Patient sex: M
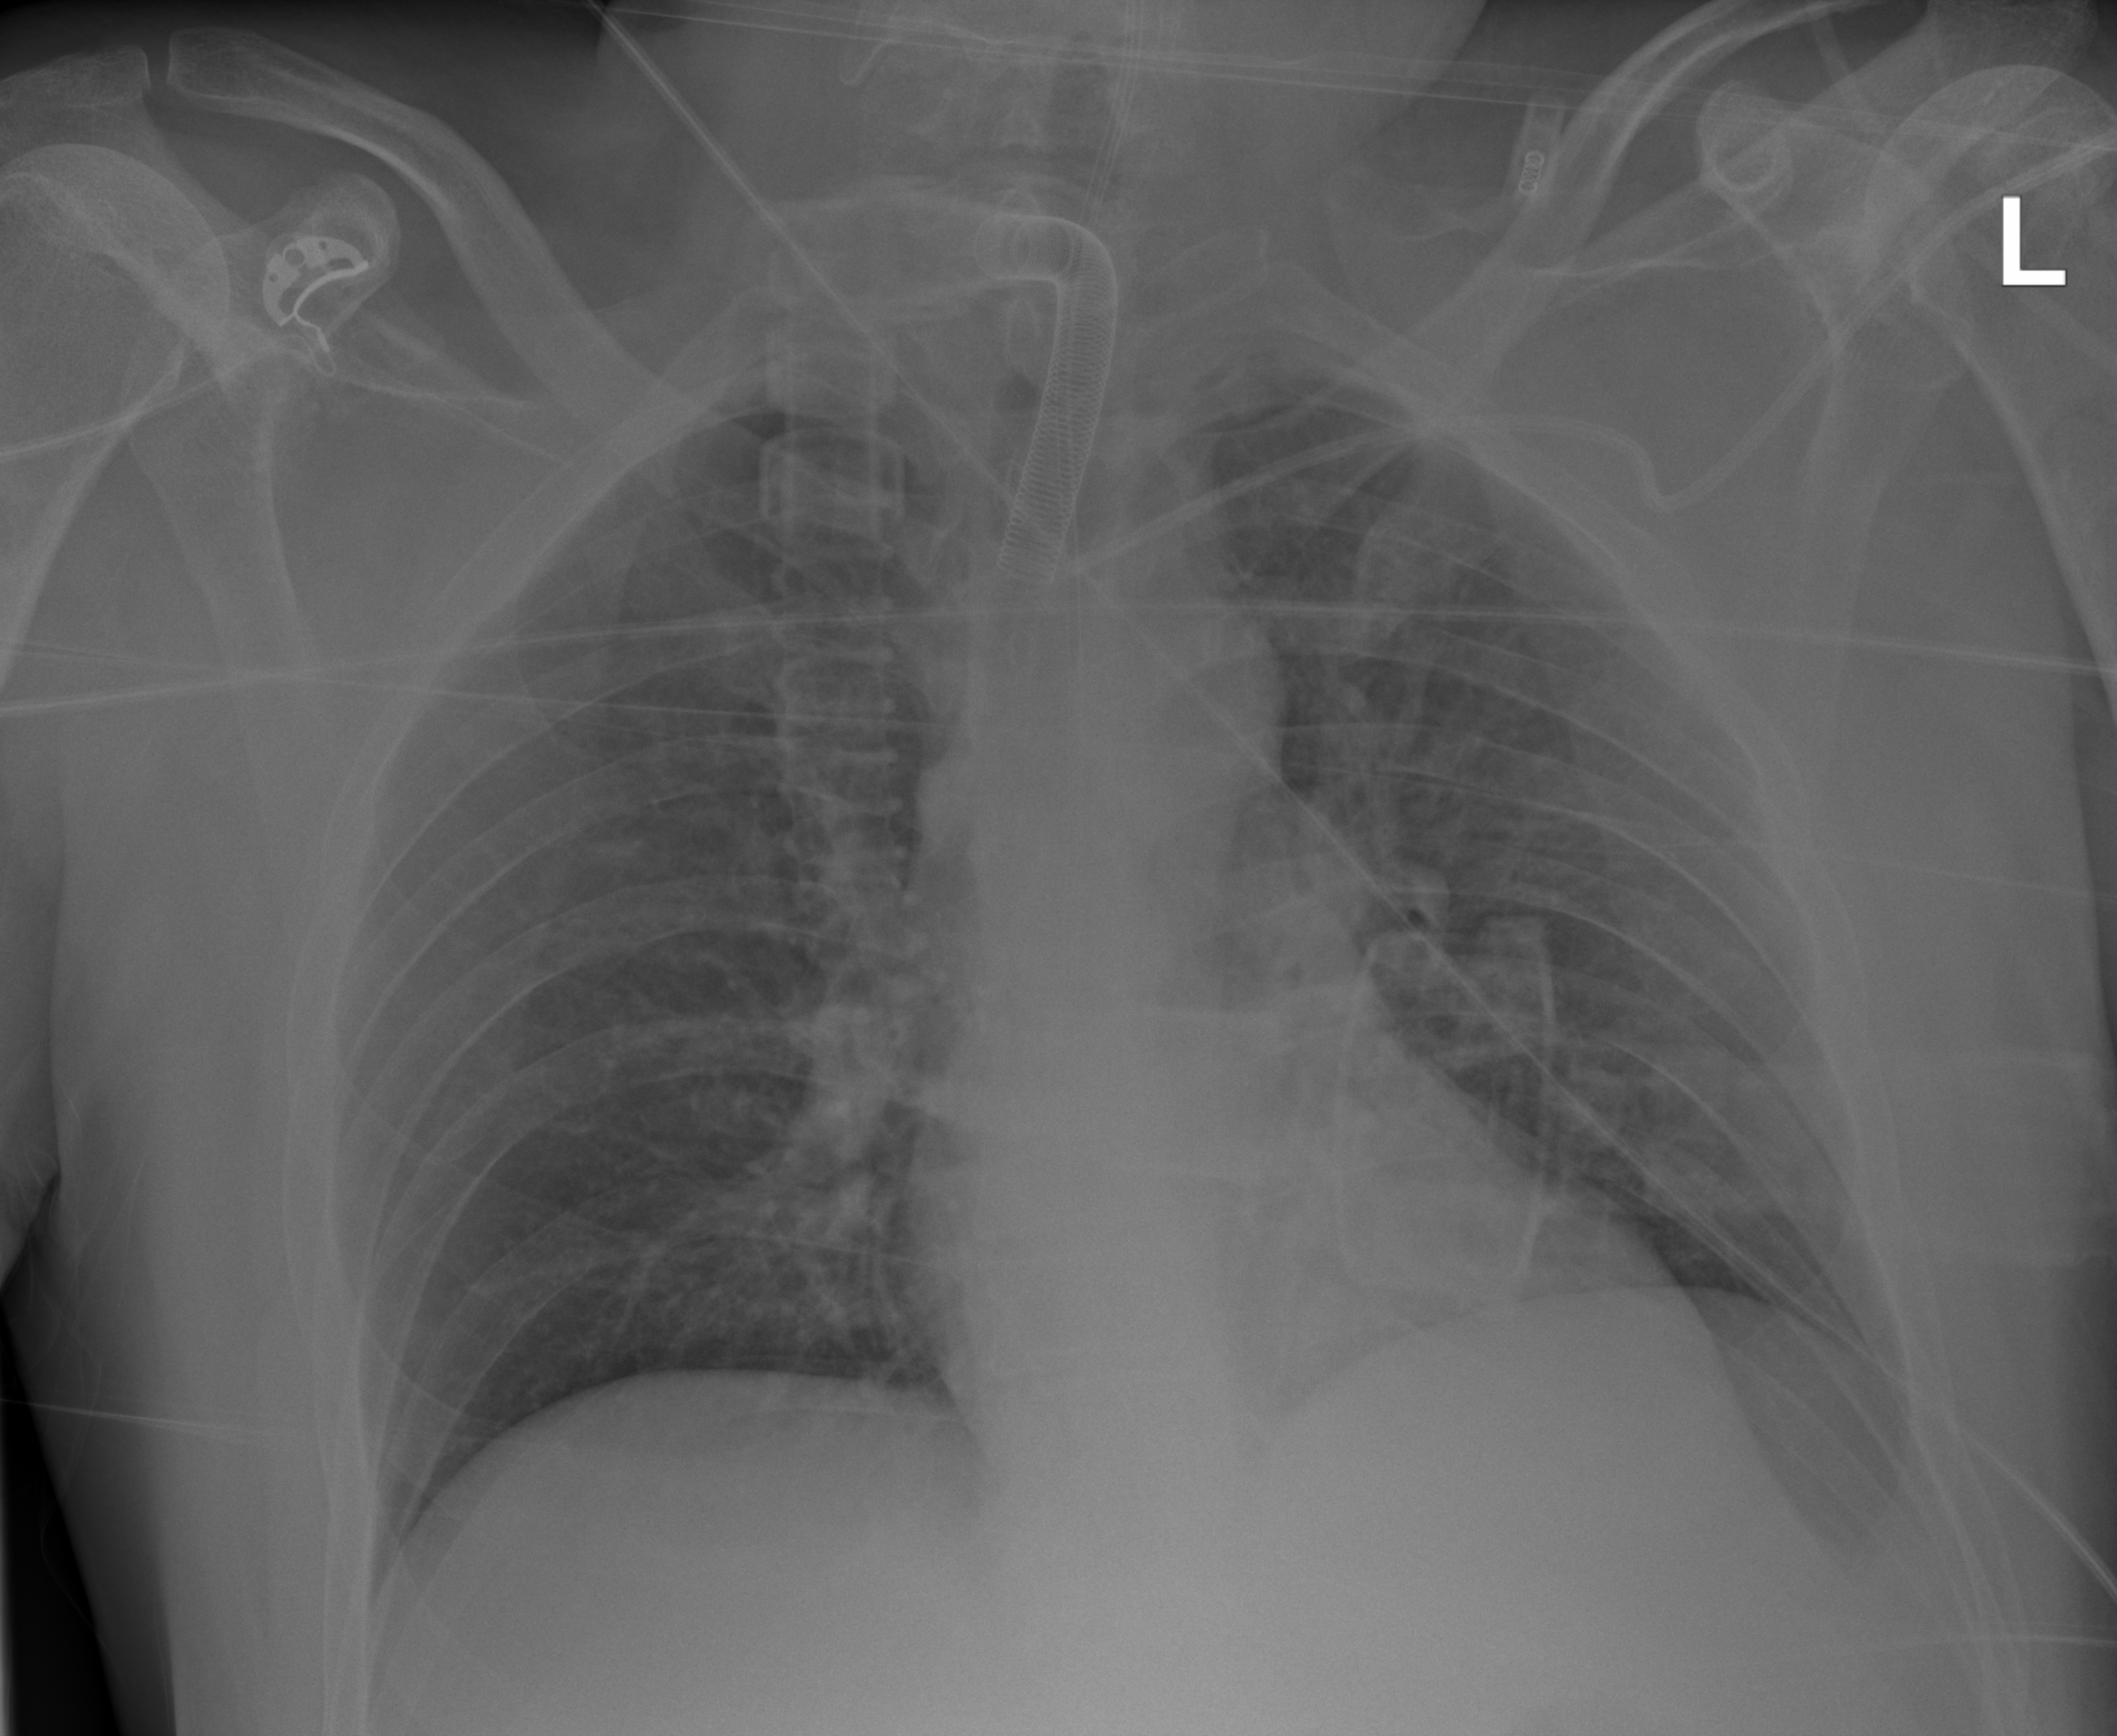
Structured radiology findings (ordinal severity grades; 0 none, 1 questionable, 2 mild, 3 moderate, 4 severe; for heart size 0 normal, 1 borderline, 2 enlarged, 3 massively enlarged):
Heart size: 0
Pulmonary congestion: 2
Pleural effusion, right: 0
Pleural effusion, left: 0
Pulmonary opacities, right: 0
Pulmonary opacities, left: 0
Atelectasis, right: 2
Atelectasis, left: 2